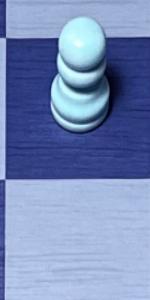
Label: Empty